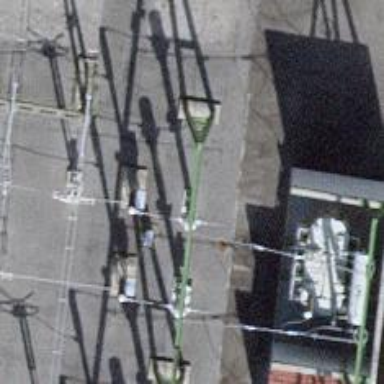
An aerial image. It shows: Bay where power lines run through.